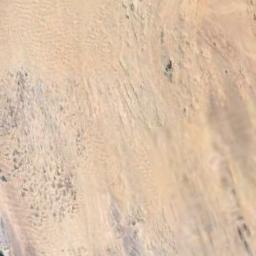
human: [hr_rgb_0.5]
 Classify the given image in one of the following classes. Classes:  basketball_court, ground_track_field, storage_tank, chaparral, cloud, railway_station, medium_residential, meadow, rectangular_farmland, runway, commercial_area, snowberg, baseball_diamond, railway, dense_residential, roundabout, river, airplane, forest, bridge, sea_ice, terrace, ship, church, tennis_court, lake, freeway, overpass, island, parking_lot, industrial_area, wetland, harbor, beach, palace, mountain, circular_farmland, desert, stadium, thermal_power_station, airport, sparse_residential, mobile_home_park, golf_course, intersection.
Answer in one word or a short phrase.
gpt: desert